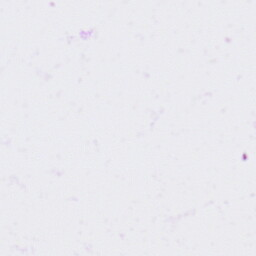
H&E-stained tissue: Ovarian